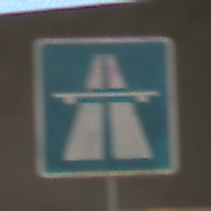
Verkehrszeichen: Autobahn
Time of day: SunriseSunset
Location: Roofed (Suburban)
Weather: Clear
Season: NotSpecified
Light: Natural